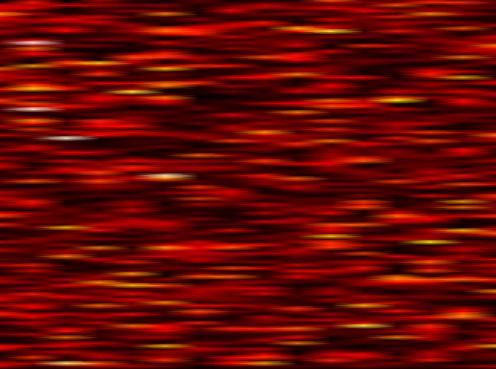
Label: FOFDM